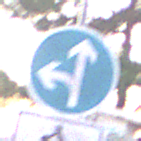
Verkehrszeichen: VorgeschriebeneFahrtrichtungGeradeausOderLinks
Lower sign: EinspurigeFahrzeugeFrei3
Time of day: SunriseSunset
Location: Outdoor (Suburban)
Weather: PartlyCloudy
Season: NotSpecified
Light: Natural